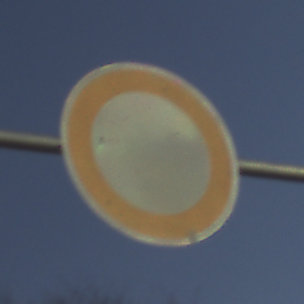
Verkehrszeichen: VerbotFahrzeugeAllerArt
Umgebung: Outdoor, Nature
Tageszeit: SunriseSunset
Wetter: Clear
Licht: Natural
Jahreszeit: NotSpecified
Kontrast: HighContrast